Question: I am new to jquery I know it is just a simple method to creating a function in jquery. but I am having a error in my code if anyone can help me I shall be very thankful to him.
I have a table. in front of every record there are two buttons one for edit and one for delete record.
When I click button it have to direct me to other page with record id where I have my PHP query to manipulate my database record.

'''
<tr id="<?php echo $row['id']; ?>">
<td><?php echo $inc; ?></td>
<td><?php echo $row['name']; ?></td>
<td><?php echo $row['father_name']; ?></td>
<td><?php echo $row['email']; ?></td>
<td><?php echo $row['contact']; ?></td>
<td>
<?php echo "<button class='btn' value='".$row['id']."' onclick='update(this.value)'>Edit</button>" ?>
</td>
<td>
<?php echo "<button class='btn' value='".$row['id']."' onclick='delete(this.value)'>delete</button>" ?>
</td>
</tr>
'''
'''
function delete(str){
$('delete.php?q='+str);
}
'''
I know something is wrong but I don't know what I will also appreciate suggestion to learn.
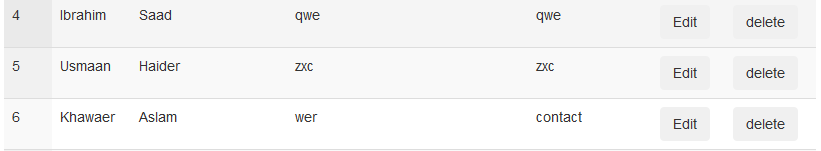
Answer: Use ajax request for that.
'''
function delete(value){
$.ajax({
data:{'q':value},
type:'POST',
url:'delele.php',
success:function(xhr){
console.log("record delelte");
}
});
'''
}